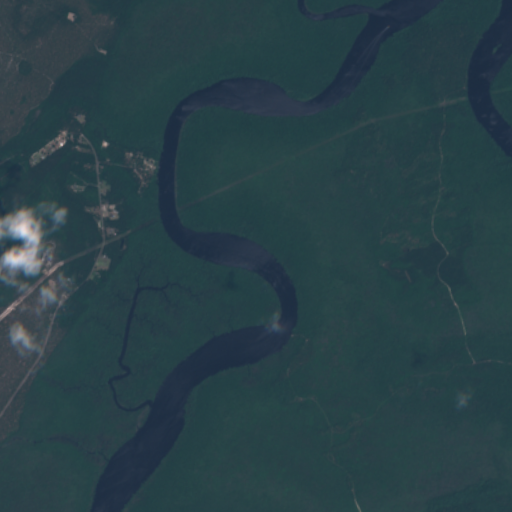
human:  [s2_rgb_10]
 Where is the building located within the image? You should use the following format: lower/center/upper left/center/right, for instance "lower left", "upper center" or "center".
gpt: The building is located in the upper left of the image.
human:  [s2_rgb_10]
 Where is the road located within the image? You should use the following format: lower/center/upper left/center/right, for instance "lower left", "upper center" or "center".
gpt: The road is located in the left of the image.
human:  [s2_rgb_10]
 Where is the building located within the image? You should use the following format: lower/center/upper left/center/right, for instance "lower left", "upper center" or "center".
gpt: The building is located in the upper left of the image.
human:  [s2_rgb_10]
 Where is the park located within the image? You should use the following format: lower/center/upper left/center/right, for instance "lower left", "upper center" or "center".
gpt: There is no park in the image.